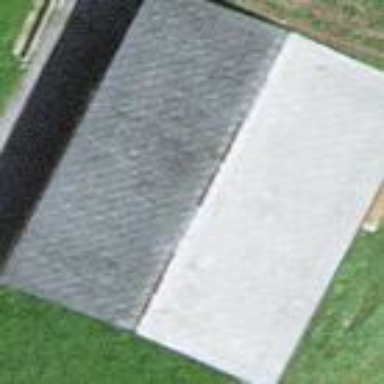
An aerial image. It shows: Farm auxiliary building with gabled roof.